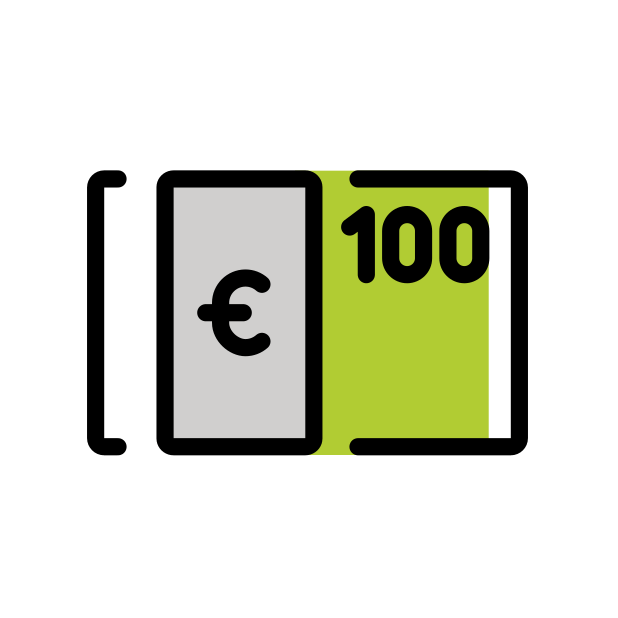
euro banknote